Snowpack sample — Buffalo Mountain, Silverthorne, Colorado, USA (1/25/25, 10:11 AM MST)
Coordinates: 39.6222, -106.1139
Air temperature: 22 °F
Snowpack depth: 110 cm
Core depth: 40 cm
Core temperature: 46.4 °F
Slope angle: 12°, slope face: 102°
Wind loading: high
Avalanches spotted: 0
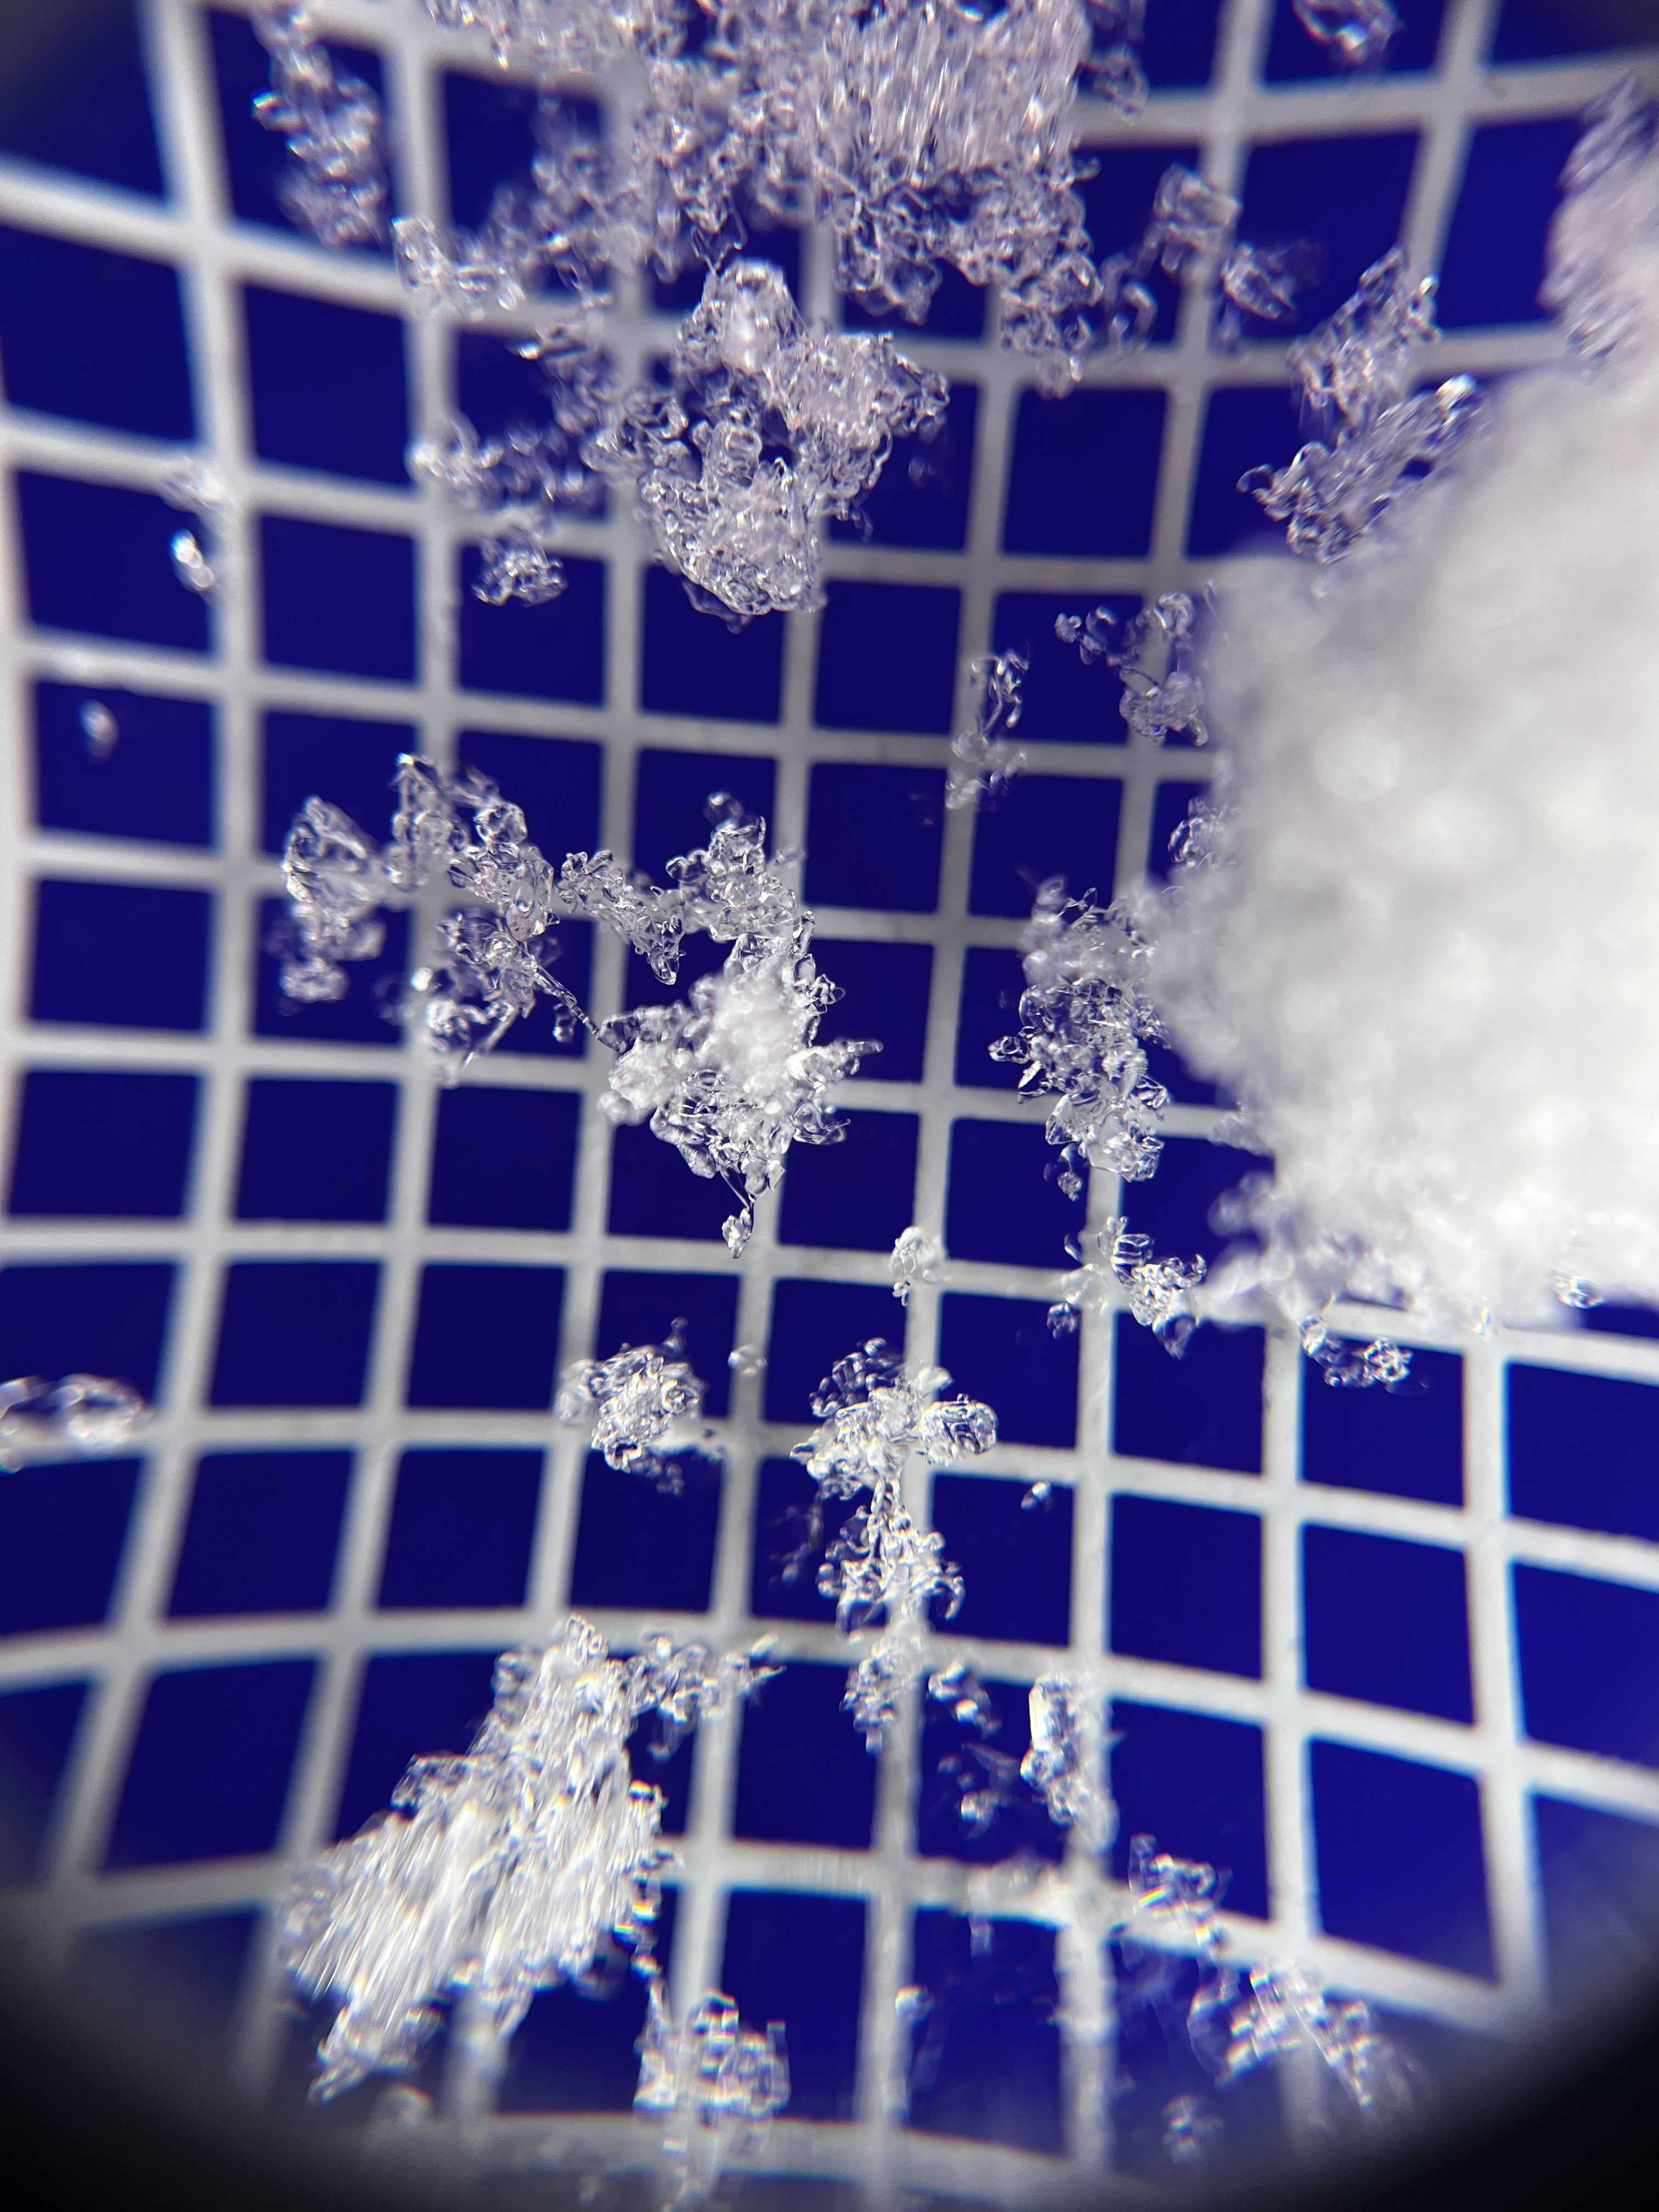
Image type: magnified_profile
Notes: No avalanches nearby, collected on the outskirts of a fire break 15 meters from the treeline, on way to Buffalo and Red Mountain